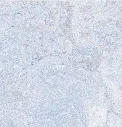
Immunohistochemistry and ISH.negative for CK20 [, 4x magnification.
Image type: pathology (immunostaining)